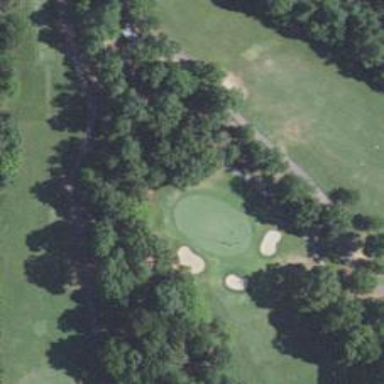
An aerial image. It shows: Golf hole.